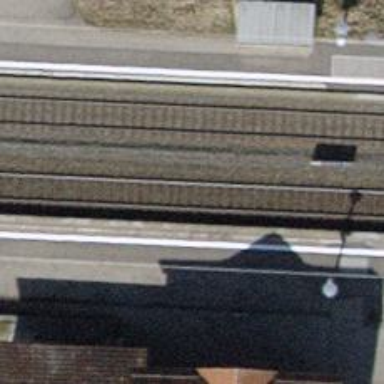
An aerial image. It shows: Stop position for public transport on the railway.